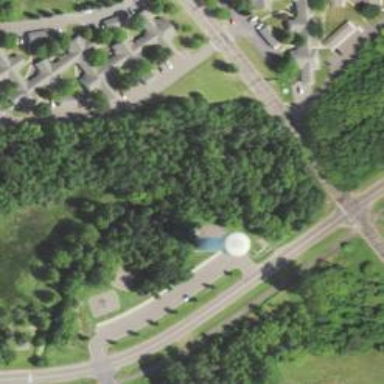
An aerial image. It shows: Water tower that is man-made.